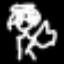
Label: angel